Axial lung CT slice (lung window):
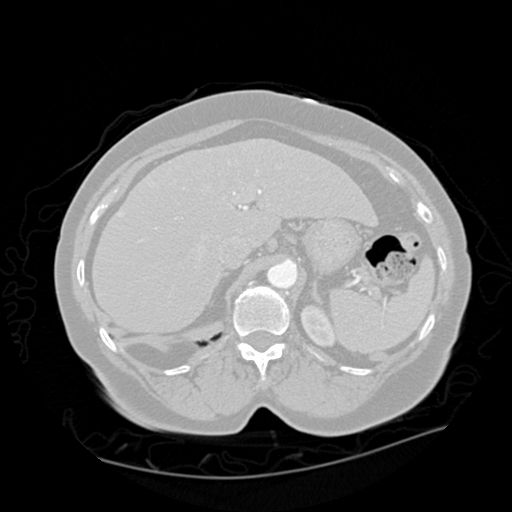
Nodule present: no